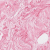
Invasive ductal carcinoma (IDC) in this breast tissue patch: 0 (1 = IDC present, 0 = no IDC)